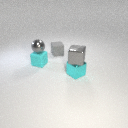
small cyan metal cube below small gray metal cube